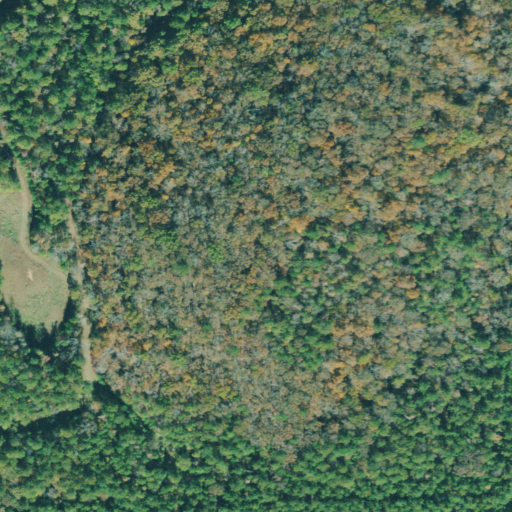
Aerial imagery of mountain in Georgia named Dunbar Mountain containing deciduous forest, evergreen forest, pasture, and mixed forest